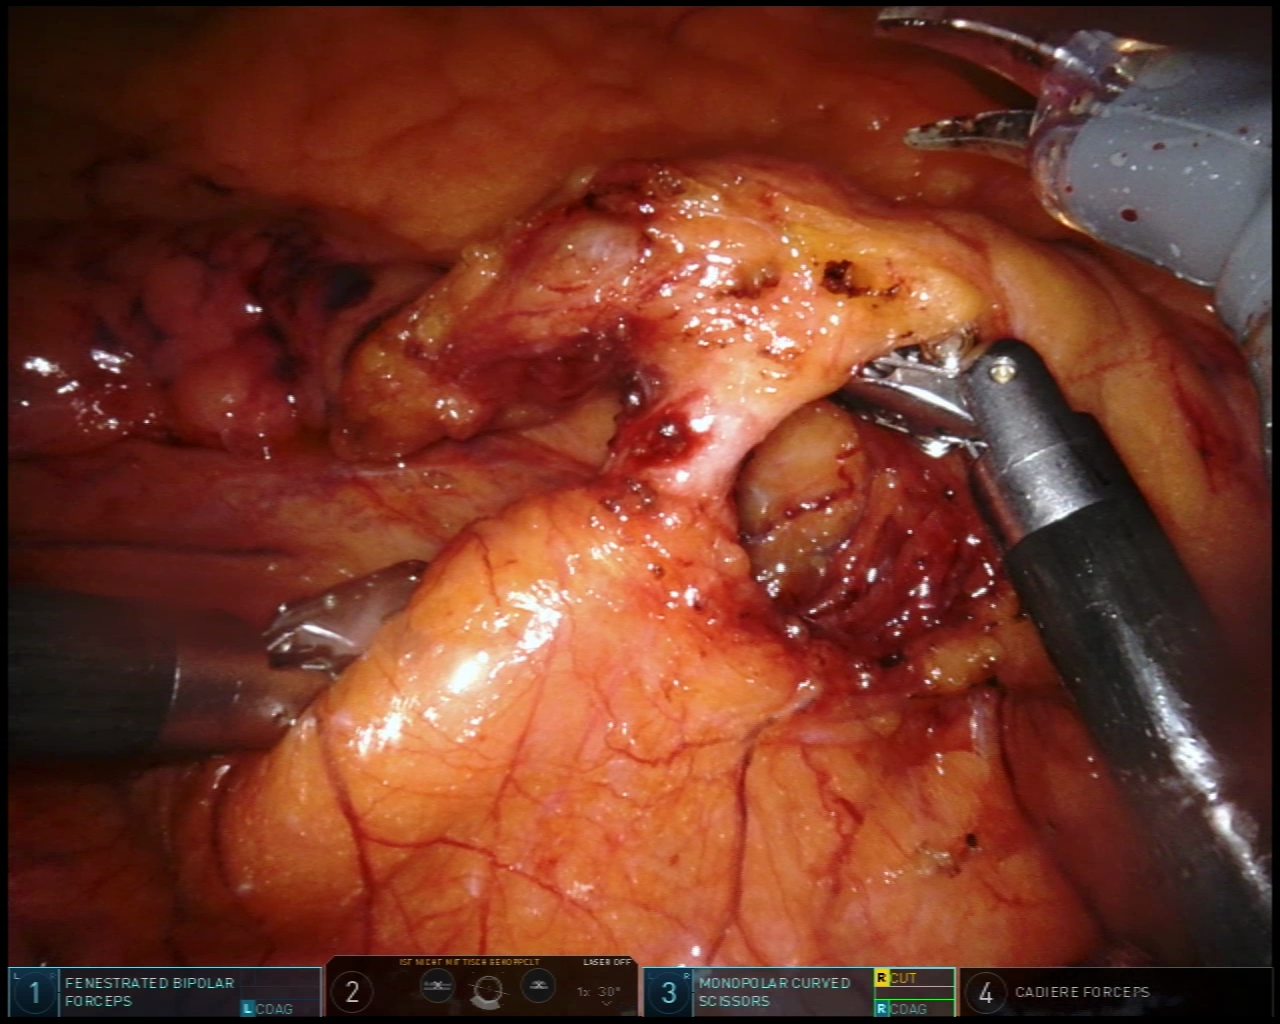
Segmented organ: inferior_mesenteric_artery
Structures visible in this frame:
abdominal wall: no
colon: no
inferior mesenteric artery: yes
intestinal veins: no
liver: no
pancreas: no
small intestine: no
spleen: no
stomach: no
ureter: no
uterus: no
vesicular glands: no